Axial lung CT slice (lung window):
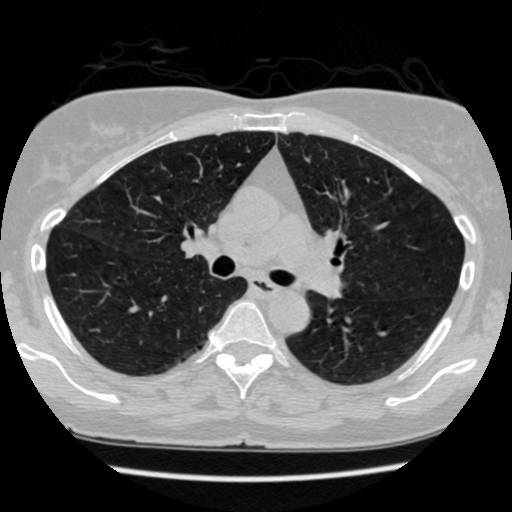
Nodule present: no